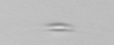
Label: Cylindrotheca_morphotype1